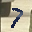
Label: 7